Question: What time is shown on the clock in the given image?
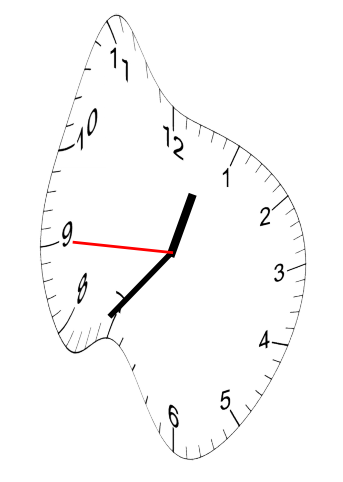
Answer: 12:36:45